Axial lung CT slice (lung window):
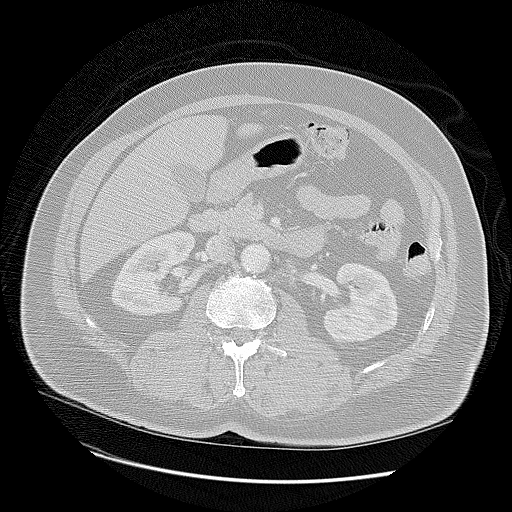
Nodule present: no